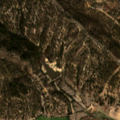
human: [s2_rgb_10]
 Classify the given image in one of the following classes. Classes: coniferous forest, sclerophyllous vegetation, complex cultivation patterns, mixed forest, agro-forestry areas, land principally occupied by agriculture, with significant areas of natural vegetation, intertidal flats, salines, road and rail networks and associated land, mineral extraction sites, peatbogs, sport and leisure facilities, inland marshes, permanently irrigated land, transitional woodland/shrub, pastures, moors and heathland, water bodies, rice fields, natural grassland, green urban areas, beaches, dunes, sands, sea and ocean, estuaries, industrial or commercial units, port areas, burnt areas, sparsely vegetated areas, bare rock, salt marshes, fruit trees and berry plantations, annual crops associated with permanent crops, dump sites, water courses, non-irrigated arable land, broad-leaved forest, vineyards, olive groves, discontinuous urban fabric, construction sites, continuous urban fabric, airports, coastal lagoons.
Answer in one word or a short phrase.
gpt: permanently irrigated land, rice fields, broad-leaved forest, transitional woodland/shrub